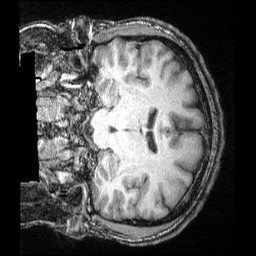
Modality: T1w
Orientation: coronal
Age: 34
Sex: male
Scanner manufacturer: siemens
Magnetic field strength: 3 T
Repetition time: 2.4 s
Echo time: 0.00374 s